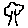
Label: tree